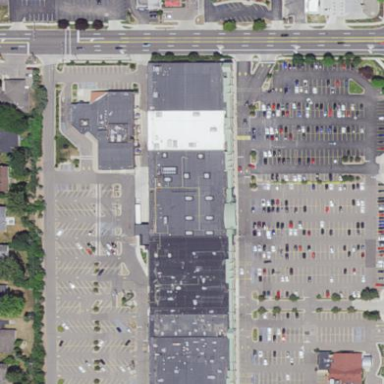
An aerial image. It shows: Retail building.